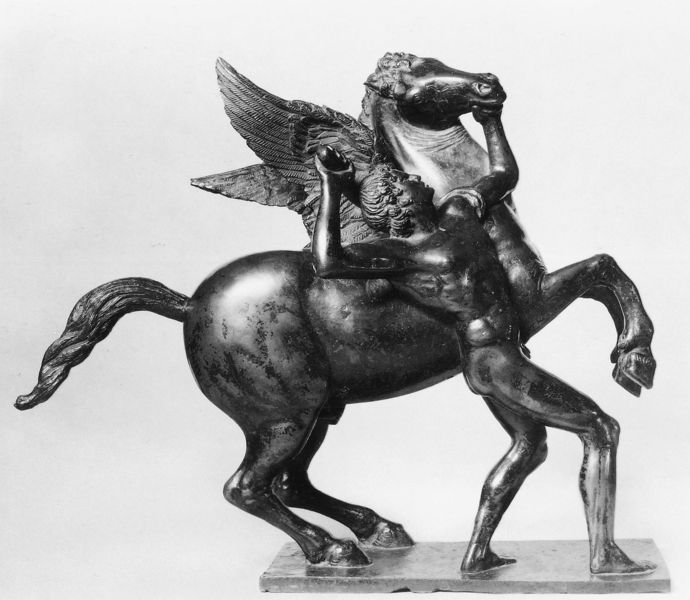
Titel: Bellerophon und Pegasus
Künstler: Bertoldo di Giovanni
Institution: Wien, Kunsthistorisches Museum
Schlagwörter: akt, flügel, held, kampf, mann, nackt, bewegung, schwarz, tier, federn, halten, sockel, figur, pferd, reiter, skulptur, statue, beine, bewegt, hufe, mähne, schwanz, schweif, metall, bronze, plastik, junge, foto, schwarzweiß, muskel, maul, kniend, geflügelt, guss, herkules, keule, pegasus, gaul, muskulatur, steigen, aufbäumen, herakles, hercules, bändigen, zämmen